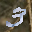
Label: 3